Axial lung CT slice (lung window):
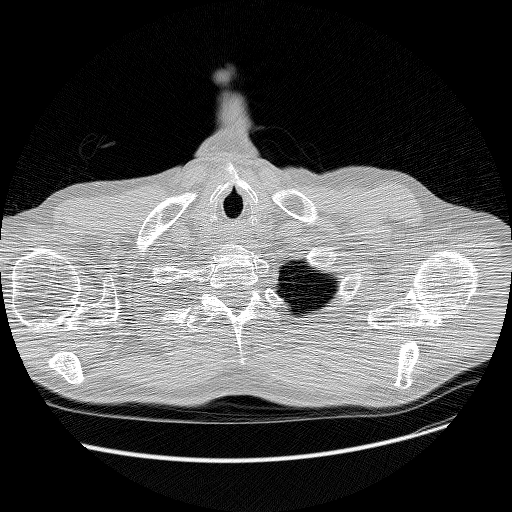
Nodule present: no